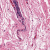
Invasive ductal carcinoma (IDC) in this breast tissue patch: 0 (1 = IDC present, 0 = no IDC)